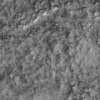
Label: not_dusty